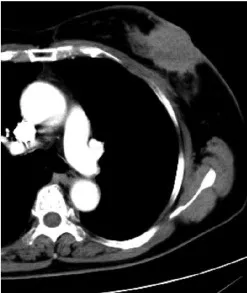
Diagnostic imaging. (A) Ultrasound imaging identified a lobulated, solid tumor measuring >=3 cm of the left mammary gland.
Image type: radiology (ct)